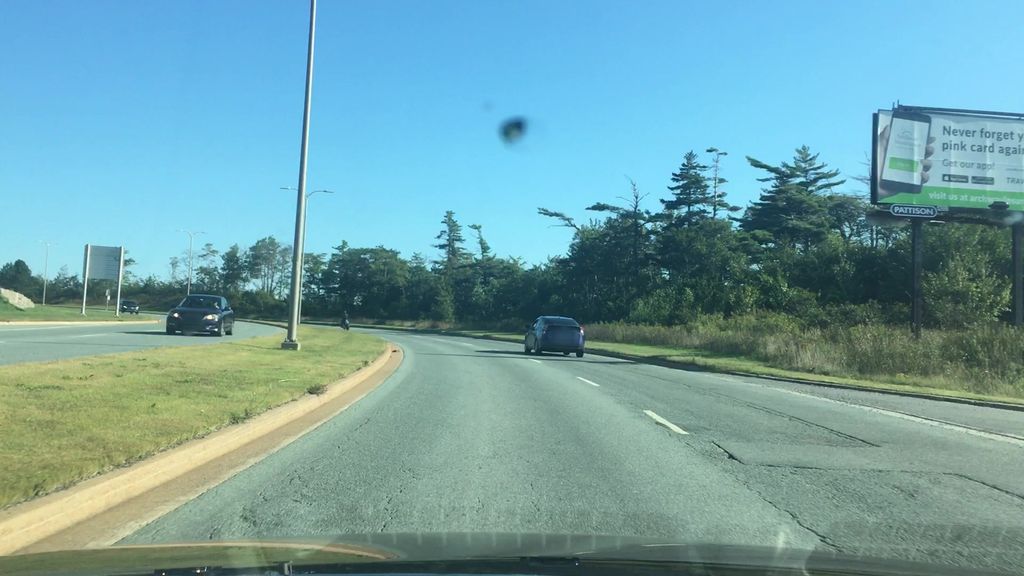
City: halifax